Interaction volume radius: 10 \u00c5
Interaction volume height: 20 \u00c5
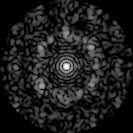
Disorder parameter: 0.7118